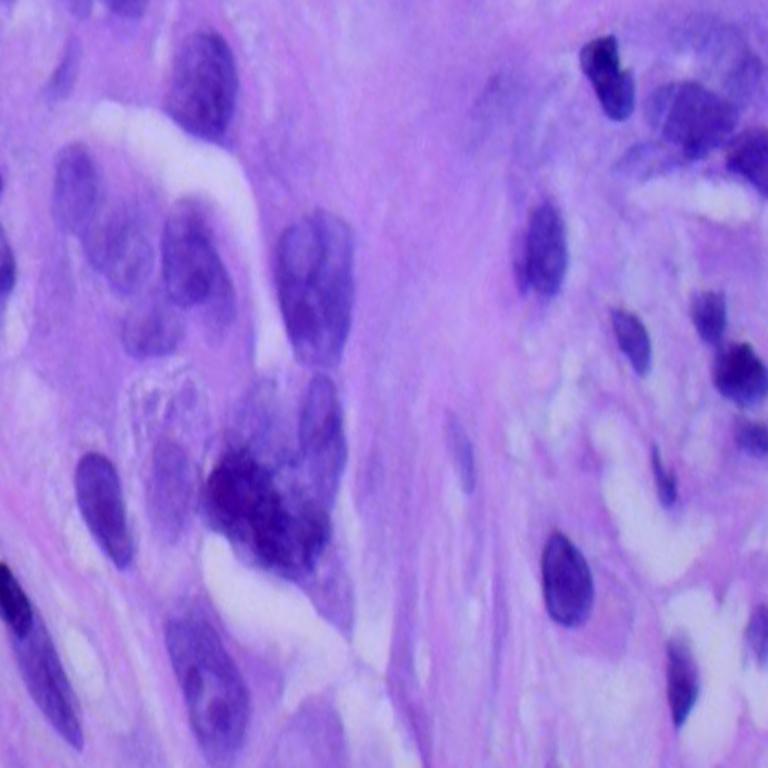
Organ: lung
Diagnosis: adenocarcinomas